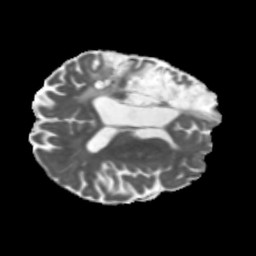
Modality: MD
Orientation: axial
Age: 60
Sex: male
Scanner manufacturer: siemens
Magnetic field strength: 3 T
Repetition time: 5.47 s
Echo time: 0.0854 s